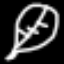
Label: leaf